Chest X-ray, PA view. Patient: 42 years old, sex M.
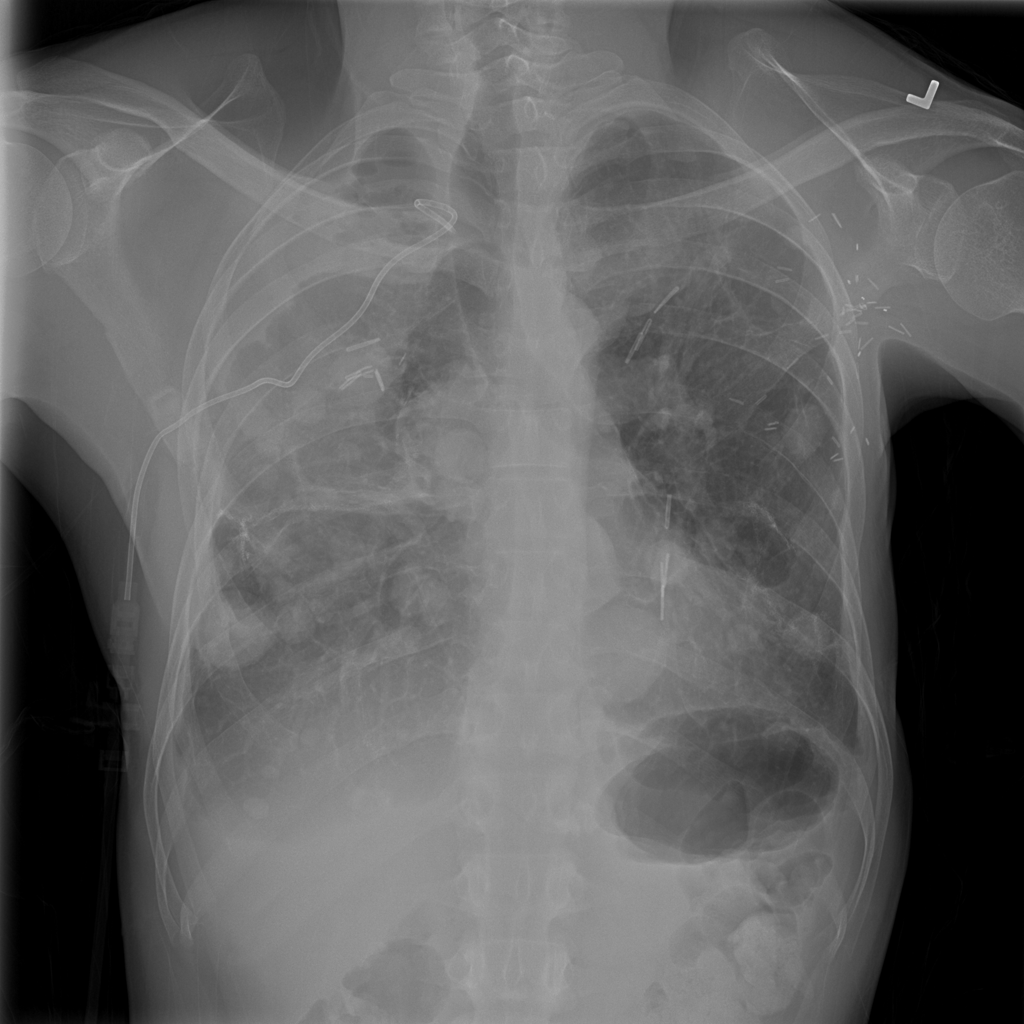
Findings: Mass, Nodule